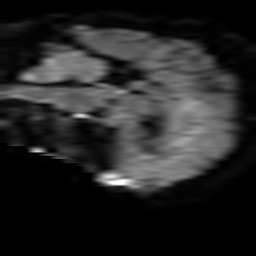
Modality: TRACE
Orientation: sagittal
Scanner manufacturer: philips
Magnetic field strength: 3 T
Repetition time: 3.08 s
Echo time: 0.076 s